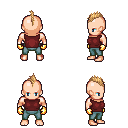
a pixel art fantasy rpg character, male body template, human, light skin, maroon sleeveless shirt, teal pants, light blonde mohawk hairstyle, gold gloves, four views (front, back, left, right), 2x2 character sprite sheet, small pixel art, hard edges, no anti-aliasing